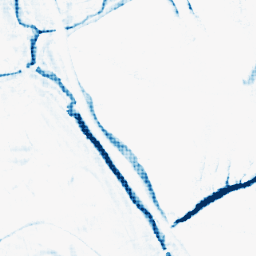
Category: morphological
Decomposition family: morphological_square
Decomposition parameters: operation: closing
size: 10
Upsampling method: sinc_hamming
Upsampling parameters: scale: 4
kernel_size: 4
Upsampling scale: 4